Question: I'm using Spring Boot with Thymeleaf and now I want to add Dandelion datatables, but it doesn't work.
Here is my maven dependencies:
'''
<parent>
<groupId>org.springframework.boot</groupId>
<artifactId>spring-boot-starter-parent</artifactId>
<version>1.2.1.RELEASE</version>
<relativePath /> <!-- lookup parent from repository -->
</parent>
<dependency>
<groupId>org.springframework.boot</groupId>
<artifactId>spring-boot-starter-data-jpa</artifactId>
</dependency>
<dependency>
<groupId>org.springframework.boot</groupId>
<artifactId>spring-boot-starter-web</artifactId>
</dependency>
<dependency>
<groupId>org.springframework.boot</groupId>
<artifactId>spring-boot-starter-thymeleaf</artifactId>
</dependency>
<dependency>
<groupId>org.springframework.boot</groupId>
<artifactId>spring-boot-starter-websocket</artifactId>
</dependency>
<dependency>
<groupId>org.springframework.boot</groupId>
<artifactId>spring-boot-starter-tomcat</artifactId>
<scope>provided</scope>
</dependency>
<dependency>
<groupId>org.springframework.boot</groupId>
<artifactId>spring-boot-starter-test</artifactId>
<scope>test</scope>
</dependency>
<!-- Dandelion -->
<dependency>
<groupId>com.github.dandelion</groupId>
<artifactId>datatables-thymeleaf</artifactId>
<version>0.10.1</version>
</dependency>
'''
I'm following this guide <URL> and configured the following beans:
'''
@SpringBootApplication
public class Application {
public static void main(String[] args) {
SpringApplication.run(Application.class, args);
}
@Bean
public FilterRegistrationBean dandelion() {
FilterRegistrationBean registrationBean = new FilterRegistrationBean();
registrationBean.setFilter(new DandelionFilter());
registrationBean.addUrlPatterns("/*");
return registrationBean;
}
@Bean
public ServletRegistrationBean dandelionServlet() {
ServletRegistrationBean registrationBean = new ServletRegistrationBean();
registrationBean.setServlet(new DandelionServlet());
registrationBean.addUrlMappings("/dandelion/*");
return registrationBean;
}
@Bean
public ServletContextTemplateResolver defaultTemplateResolver() {
ServletContextTemplateResolver resolver = new ServletContextTemplateResolver();
resolver.setTemplateMode("HTML5");
resolver.setPrefix("/WEB-INF/templates/");
resolver.setSuffix(".html");
resolver.setCharacterEncoding("UTF-8");
resolver.setCacheable(false);
SpringTemplateEngine engine = new SpringTemplateEngine();
engine.setTemplateResolver(resolver);
engine.addDialect(new DataTablesDialect());
return resolver;
}
}
'''
I have made this HTML for testing:
'''
<!doctype html>
<html
xmlns:th="http://www.thymeleaf.org"
xmlns:ddl="http://github.com/dandelion">
<head>
<link type="text/css" href="/stylesheets/dataTables.css" media="screen" rel="stylesheet" />
<script src="/javascripts/vendor/jquery191.js" type="text/javascript"></script>
<script src="/javascripts/vendor/dataTables.js" type="text/javascript"></script>
</head>
<body>
<br/>
<table id="myTableId" ddl:table="true" ddl:url="@{/clientes}">
<thead>
<tr>
<th ddl:property="telefone">Telefone</th>
<th ddl:property="nome">Nome</th>
</tr>
</thead>
</table>
</body>
</html>
'''
I think Dandelion's servlet is not called.
The namespace is not processed.

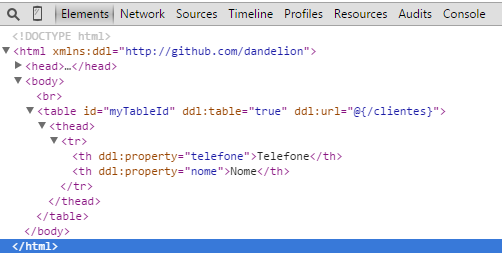
Answer: There are several mistakes. Most of them are just same as what I did when i first used dandelion data tables. :)
First add both these dependencies to your maven. (You already have the first. So add the later.)
'''
<dependency>
<groupId>com.github.dandelion</groupId>
<artifactId>datatables-thymeleaf</artifactId>
<version>0.10.1</version>
</dependency>
<dependency>
<groupId>com.github.dandelion</groupId>
<artifactId>datatables-spring3</artifactId>
<version>0.10.1</version>
</dependency>
'''
Then add these configurations. You have to create Beans for the dialects. I think you missed it..
'''
@Configuration
public class DandelionConfig {
@Bean
public DandelionDialect dandelionDialect() {
return new DandelionDialect();
}
@Bean
public DataTablesDialect dataTablesDialect(){
return new DataTablesDialect();
}
@Bean
public Filter dandelionFilter() {
return new DandelionFilter();
}
@Bean
public ServletRegistrationBean dandelionServletRegistrationBean() {
return new ServletRegistrationBean(new DandelionServlet(), "/dandelion-assets/*");
}
}
'''
And the view can be something like this
'''
<!DOCTYPE html>
<html xmlns:th="http://www.thymeleaf.org"
xmlns:ddl="http://www.thymeleaf.org/dandelion"
xmlns:dt="http://www.thymeleaf.org/dandelion/datatables">
<head lang="en"></head>
<body>
<table id="myTableId"
dt:table="true"
dt:url="@{/clientes}"
dt:serverside="true"
dt:processing="true">
<thead>
<tr>
<th dt:property="telefone">Telefone</th>
<th dt:property="nome">Nome</th>
</tr>
</thead>
</table>
</body>
</html>
'''
Here you are using server-side processing. This requires your controller to have a mapping on '/clientes' which returns DatatablesResponse
'''
@Override
@RequestMapping(value = "/clientes")
@ResponseBody
public DatatablesResponse<MyObject> data(HttpServletRequest request){
List<MyObject> myObjectList = ... //logic to fetch a list of objects
DatatablesCriterias criterias = DatatablesCriterias.getFromRequest(request);
DataSet<MyObject> dataSet = new DataSet<>(myObjectList, (long)myObjectList.size(), (long)myObjectList.size());
return DatatablesResponse.build(dataSet, criterias);
}
'''
MyObject is the object you are passing to dandelion data tables
'''
public class MyObject {
private String telefone;
private String nome;
public String getTelefone() {
return telefone;
}
public void setTelefone(String telefone) {
this.telefone = telefone;
}
public String getNome() {
return nome;
}
public void setNome(String nome) {
this.nome = nome;
}
}
'''